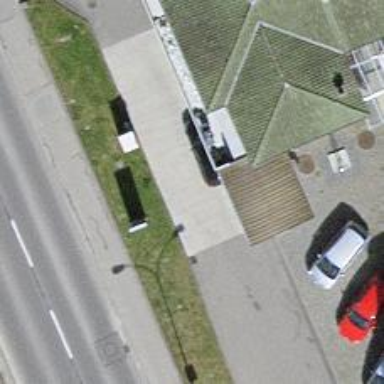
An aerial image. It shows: Fuel station.